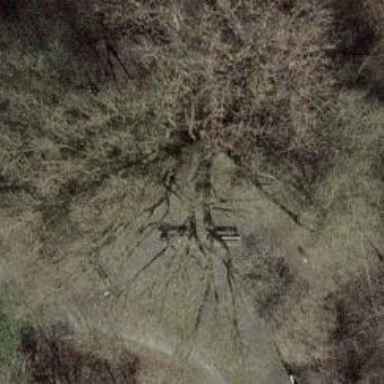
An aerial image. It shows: Bench.